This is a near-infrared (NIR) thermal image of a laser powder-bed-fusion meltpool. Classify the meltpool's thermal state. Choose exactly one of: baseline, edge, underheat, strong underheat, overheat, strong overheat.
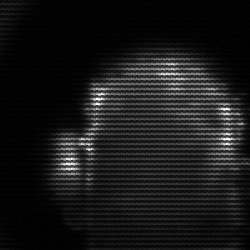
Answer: baseline